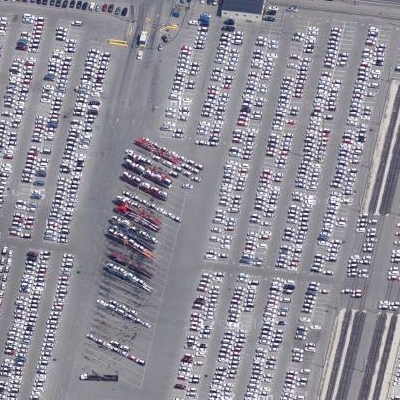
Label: gParking